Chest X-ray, AP view. Patient: 37 years old, sex M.
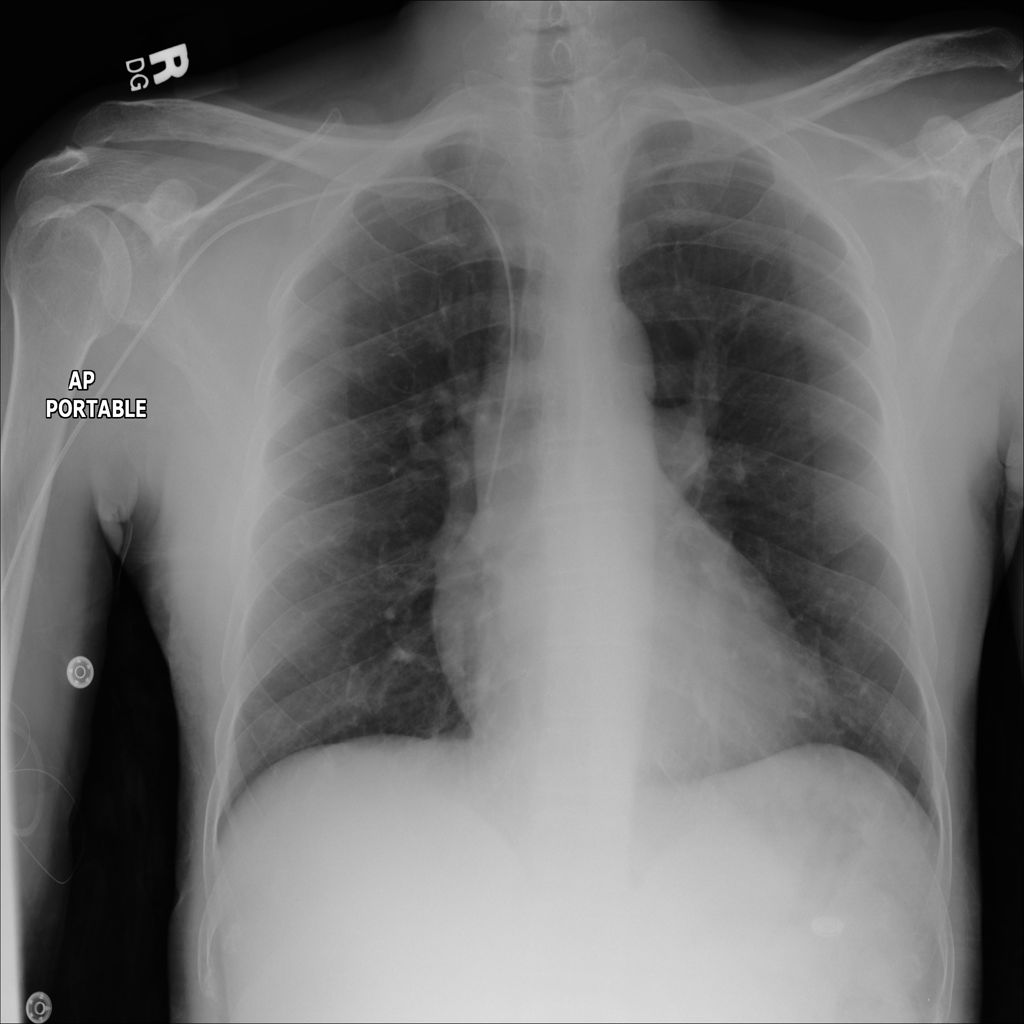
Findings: No Finding